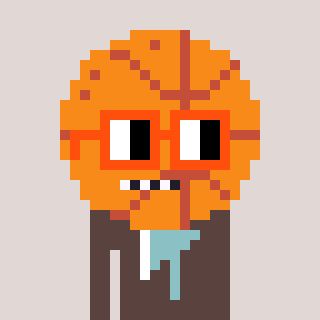
a pixel art character with square orange glasses, a basketball-shaped head and a darkbrown-colored body on a warm background